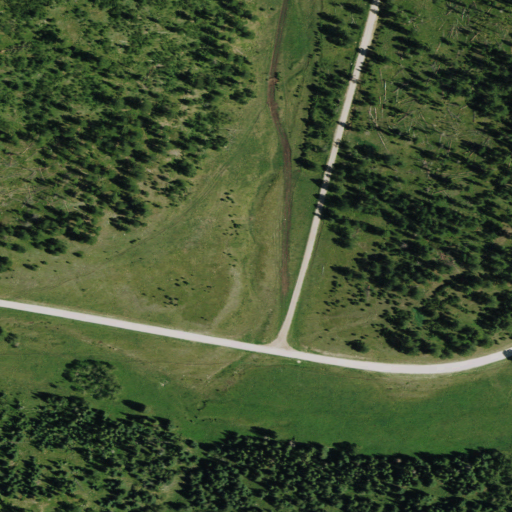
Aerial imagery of valley in South Dakota named Williams Draw containing evergreen forest, shrub, and grassland